Question: I am attempting to use AIDL for different processes to access the same service. I have been following the <URL> on how to create AIDL files. The problem I am having is that when 'gradle' generates the AIDL java file, it puts in the wrong package structure, thus my application cannot find the file.
I have downloaded multiple example apps and they all generate the file in the proper package, and both mine and their build.gradle flies are the same.
'''
// IMyAidlInterface.aidl
package com.example.myapplication;
// Declare any non-default types here with import statements
interface IMyAidlInterface {
/**
* Demonstrates some basic types that you can use as parameters
* and return values in AIDL.
*/
void basicTypes(int anInt, long aLong, boolean aBoolean, float aFloat,
double aDouble, String aString);
}
'''
'build.gradle' (MyApplication)
'''
// Top-level build file where you can add configuration options common to all sub-projects/modules.
buildscript {
ext.kotlin_version = '1.3.40'
repositories {
google()
jcenter()
}
dependencies {
classpath 'com.android.tools.build:gradle:3.4.2'
classpath "org.jetbrains.kotlin:kotlin-gradle-plugin:$kotlin_version"
// NOTE: Do not place your application dependencies here; they belong
// in the individual module build.gradle files
}
}
allprojects {
repositories {
google()
jcenter()
}
}
task clean(type: Delete) {
delete rootProject.buildDir
}
'''
'build.gradle' (app)
'''
apply plugin: 'com.android.application'
apply plugin: 'kotlin-android'
apply plugin: 'kotlin-android-extensions'
android {
compileSdkVersion 29
buildToolsVersion "29.0.0"
defaultConfig {
applicationId "com.example.myapplication"
minSdkVersion 23
targetSdkVersion 29
versionCode 1
versionName "1.0"
testInstrumentationRunner "androidx.test.runner.AndroidJUnitRunner"
}
buildTypes {
release {
minifyEnabled false
proguardFiles getDefaultProguardFile('proguard-android-optimize.txt'), 'proguard-rules.pro'
}
}
}
dependencies {
implementation fileTree(dir: 'libs', include: ['*.jar'])
implementation"org.jetbrains.kotlin:kotlin-stdlib-jdk7:$kotlin_version"
implementation 'androidx.appcompat:appcompat:1.0.2'
implementation 'androidx.core:core-ktx:1.0.2'
implementation 'androidx.constraintlayout:constraintlayout:1.1.3'
implementation 'com.google.android.material:material:1.0.0'
testImplementation 'junit:junit:4.12'
androidTestImplementation 'androidx.test🏃1.2.0'
androidTestImplementation 'androidx.test.espresso:espresso-core:3.2.0'
}
'''
It should be 'com.example.myapplication', but it is generated as 'Users.landon.ITU.MyApplication.app.src.main.aidl.com.example.myapplication'.

Is there something that I need to change in the default settings that android studio uses to properly generate the files?
Thanks!
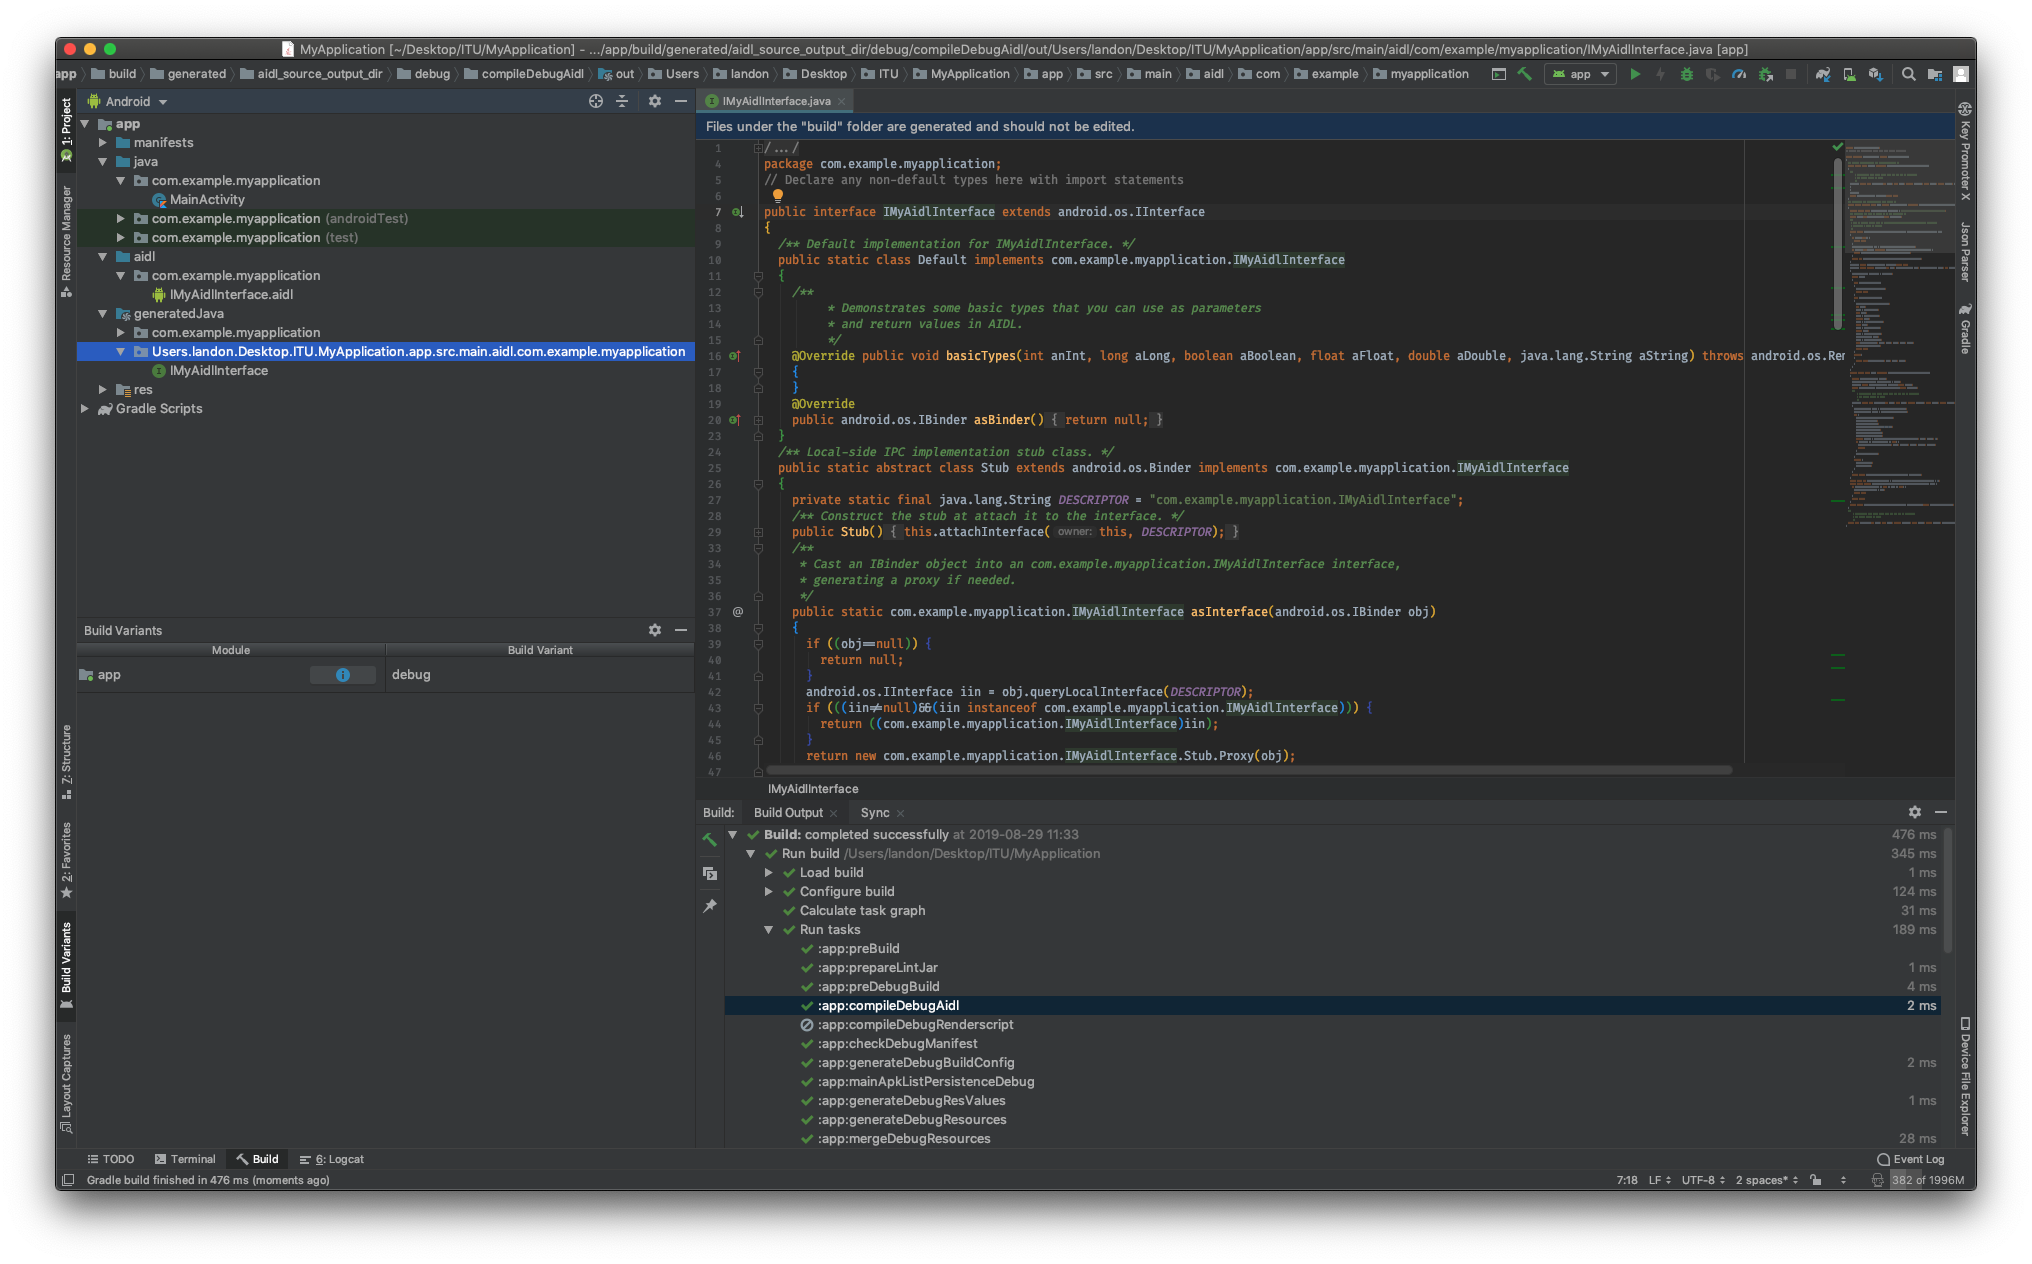
Answer: In the 'build.gradle' (app), you need to change 'buildToolsVersion "29.0.0"' too 'buildToolsVersion "29.0.1"'. '29.0.0' seems to have broken how AIDL files are generated.